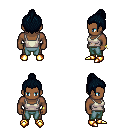
a pixel art fantasy rpg character, male body template, human, dark skin, white pirate shirt, teal pants, raven short topknot hairstyle, bracelets, gold boots, four views (front, back, left, right), 2x2 character sprite sheet, small pixel art, hard edges, no anti-aliasing